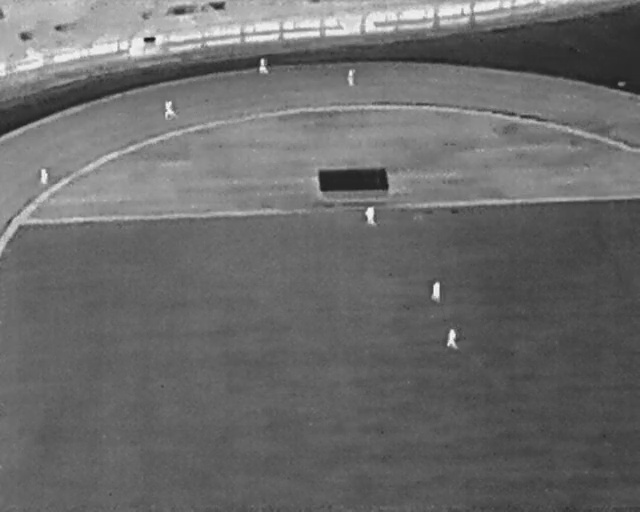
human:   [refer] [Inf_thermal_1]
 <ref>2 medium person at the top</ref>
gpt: <box>[[40, 11, 42, 13, 2], [53, 14, 56, 15, 2]]</box>

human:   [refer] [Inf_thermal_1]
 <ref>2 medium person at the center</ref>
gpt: <box>[[56, 40, 59, 43, 2], [66, 55, 69, 58, 2]]</box>